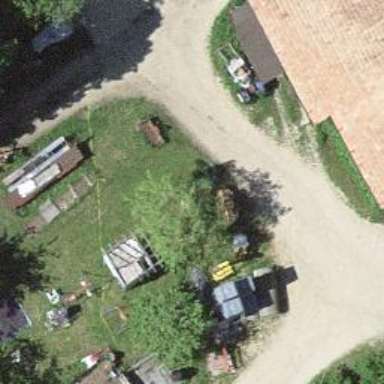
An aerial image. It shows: Farm.